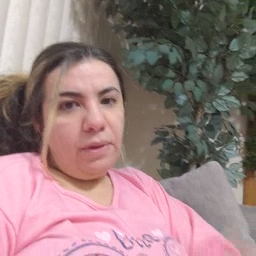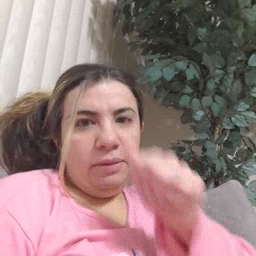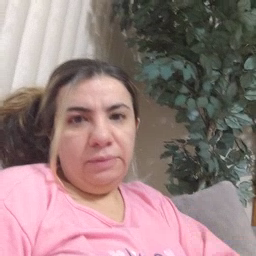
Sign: hide